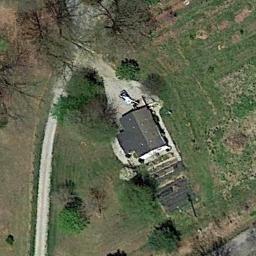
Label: sparse_residential